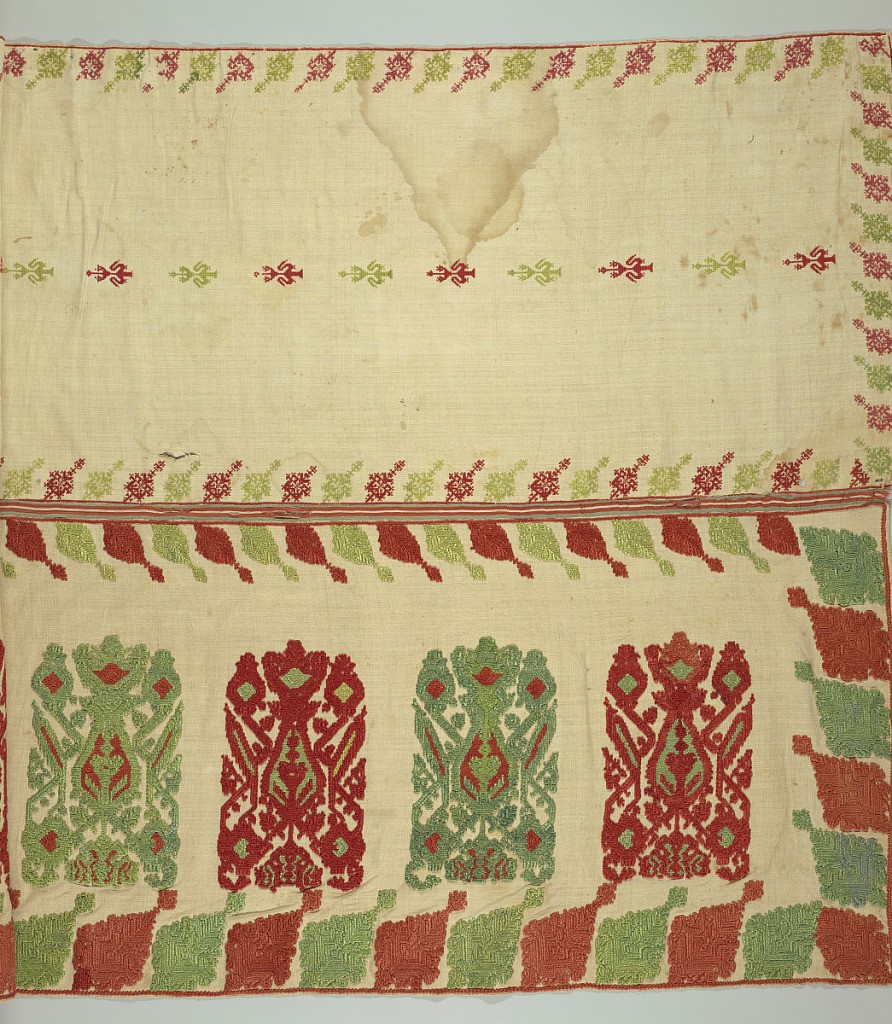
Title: Valence
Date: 18th–19th century
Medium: silk embroidery on linen foundation Technique: embroidered in cross stitch on plain weave
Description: Two widths of linen sewn to a red and green striped silk ribbon, embroidered in red and green silk cross stitch. Lower width: large units of Glastra pattern in a row, set vertically, border of oblique leaves on all four sides. Upper width: in a much smaller cross stitch, a row of small pots set on their sides, bordered on four sides by small angular oblique leaves.